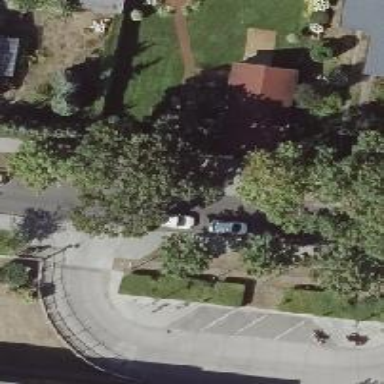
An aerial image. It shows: Avenue lined with broadleaved deciduous trees.